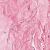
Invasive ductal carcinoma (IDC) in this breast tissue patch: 0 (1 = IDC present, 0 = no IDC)